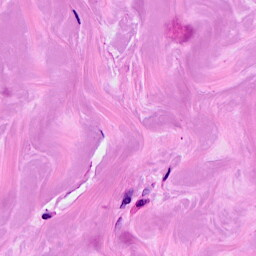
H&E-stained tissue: Breast